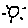
Label: sun